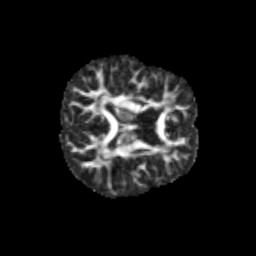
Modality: FA
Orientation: axial
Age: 13
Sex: female
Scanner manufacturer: siemens
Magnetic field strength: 3 T
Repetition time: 3.8 s
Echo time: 0.07 s